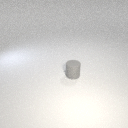
small gray rubber cylinder